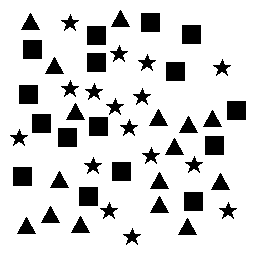
Squares: 16
Triangles: 16
Stars: 16
Total shapes: 48